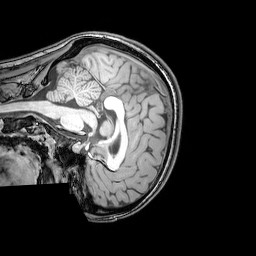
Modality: T1w
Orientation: sagittal
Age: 23
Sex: female
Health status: healthy
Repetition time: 0.081 s
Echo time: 0.037 s